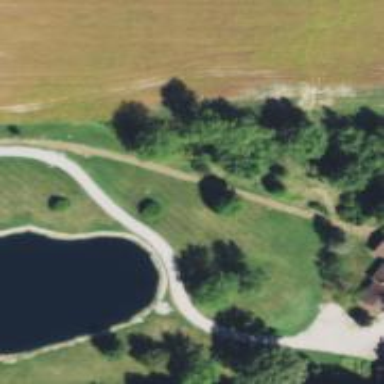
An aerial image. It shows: Driveway.